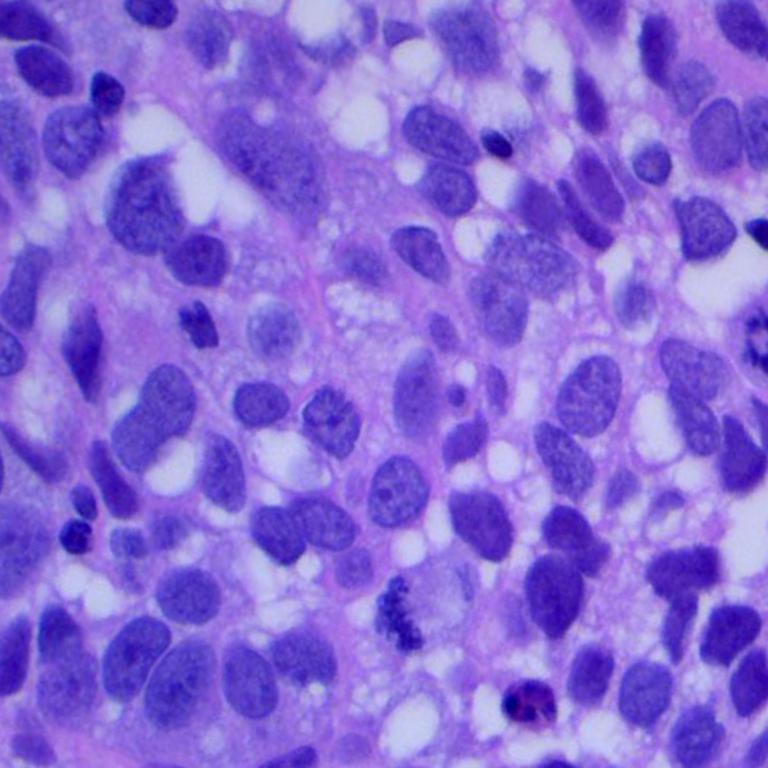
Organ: lung
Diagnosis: squamous carcinomas